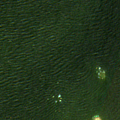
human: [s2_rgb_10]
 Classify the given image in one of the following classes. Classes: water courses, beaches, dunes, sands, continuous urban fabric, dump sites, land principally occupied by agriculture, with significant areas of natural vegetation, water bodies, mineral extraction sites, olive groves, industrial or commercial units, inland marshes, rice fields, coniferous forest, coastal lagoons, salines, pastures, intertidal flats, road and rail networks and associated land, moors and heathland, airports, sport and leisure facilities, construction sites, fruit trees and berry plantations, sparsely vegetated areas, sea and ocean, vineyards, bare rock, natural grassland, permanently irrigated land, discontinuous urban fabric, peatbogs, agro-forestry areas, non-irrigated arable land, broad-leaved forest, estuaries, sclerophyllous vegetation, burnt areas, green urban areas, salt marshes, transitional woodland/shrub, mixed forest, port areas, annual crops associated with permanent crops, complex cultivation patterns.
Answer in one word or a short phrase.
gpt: sea and ocean